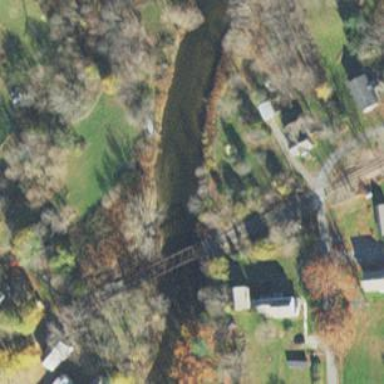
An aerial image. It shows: Bridge over railway line.